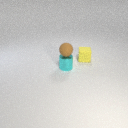
small brown rubber sphere above small cyan metal cylinder